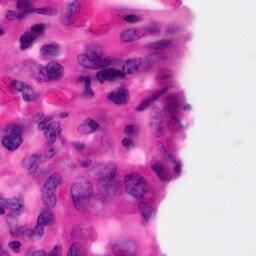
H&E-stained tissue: Pancreatic